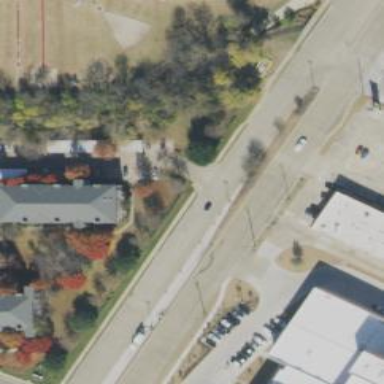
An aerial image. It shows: Secondary road with separate sidewalks.